Field crop: tomato
Growth stage: 2
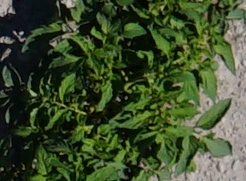
Species: tomato